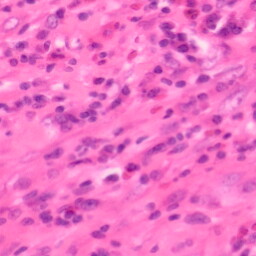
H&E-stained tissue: Colon